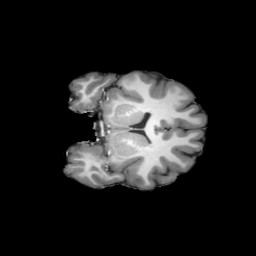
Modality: T1w
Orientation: coronal